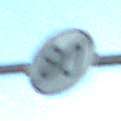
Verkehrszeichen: EndeGeschwindigkeit80
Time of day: SunriseSunset
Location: Outdoor (Nature)
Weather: PartlyCloudy
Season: NotSpecified
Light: Natural